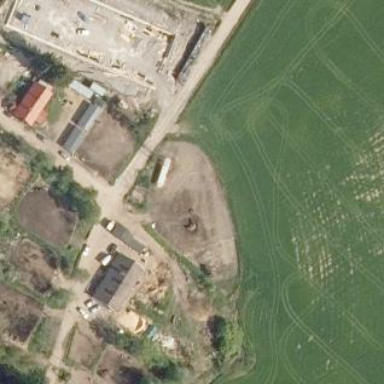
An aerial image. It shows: Fence surrounding area used for animal keeping.